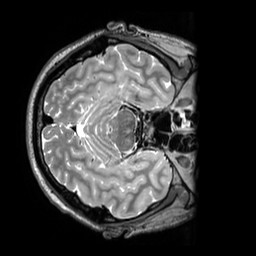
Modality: T2w
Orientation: axial
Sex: male
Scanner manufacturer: siemens
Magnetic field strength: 3 T
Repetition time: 3.2 s
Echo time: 0.409 s